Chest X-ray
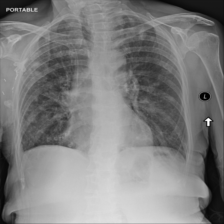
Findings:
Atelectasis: negative
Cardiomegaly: negative
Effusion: positive
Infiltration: positive
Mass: negative
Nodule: positive
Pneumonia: negative
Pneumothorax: negative
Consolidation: negative
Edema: negative
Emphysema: negative
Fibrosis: negative
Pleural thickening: positive
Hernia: negative